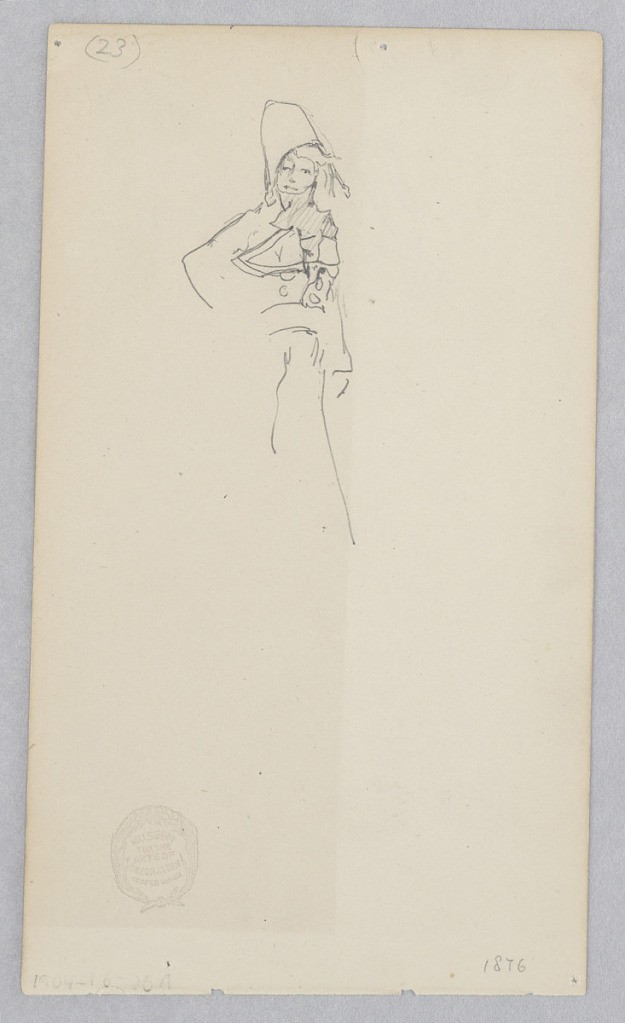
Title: Figure
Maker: Robert Frederick Blum, American, 1857–1903
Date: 1876
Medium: Graphite on wove paper
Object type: Drawing
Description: Partial sketch of a male figure in uniform.